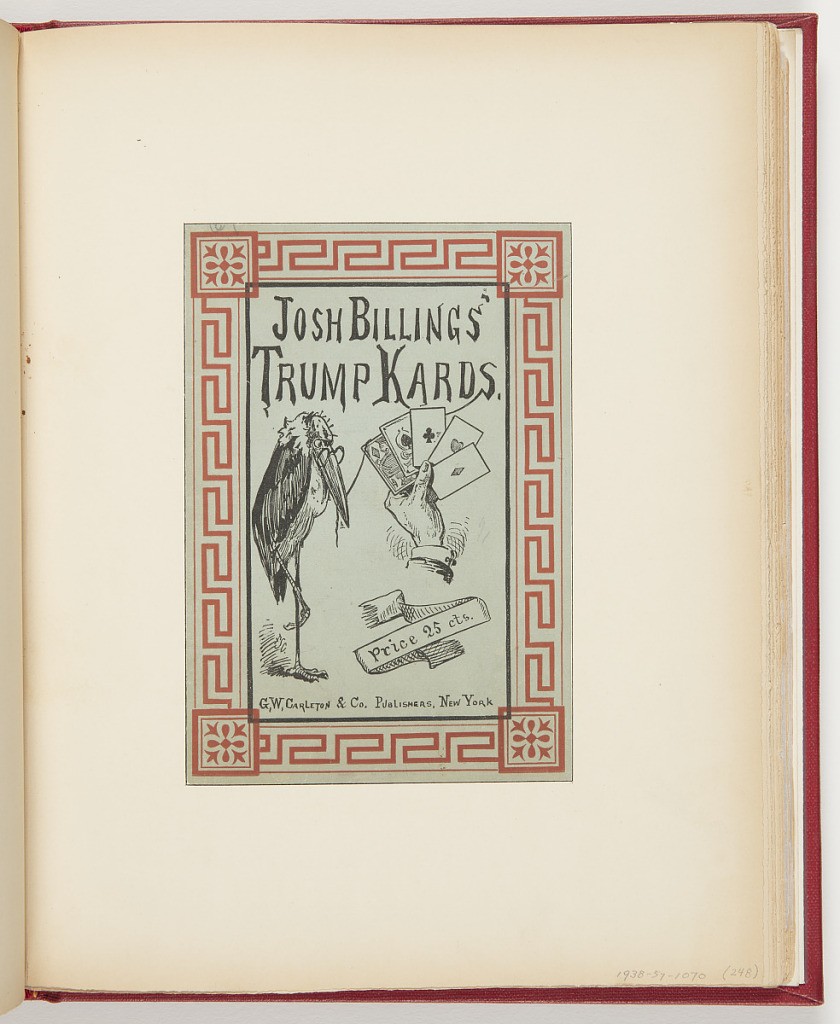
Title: Cover for Trump Kards
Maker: Frederick Stuart Church, American, 1842–1924
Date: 1877
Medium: Printed in black ink and red ink on blue paper
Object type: Ephemera
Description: Cover for Josh Billings' Trump Kards. Geometric red boarders. Left, crane with one leg up and round glasses. Center right, hand hold various playing cards; below, banner with price.